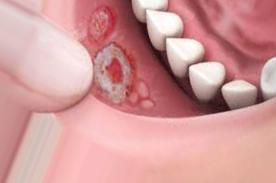
Condition: Mouth Ulcer